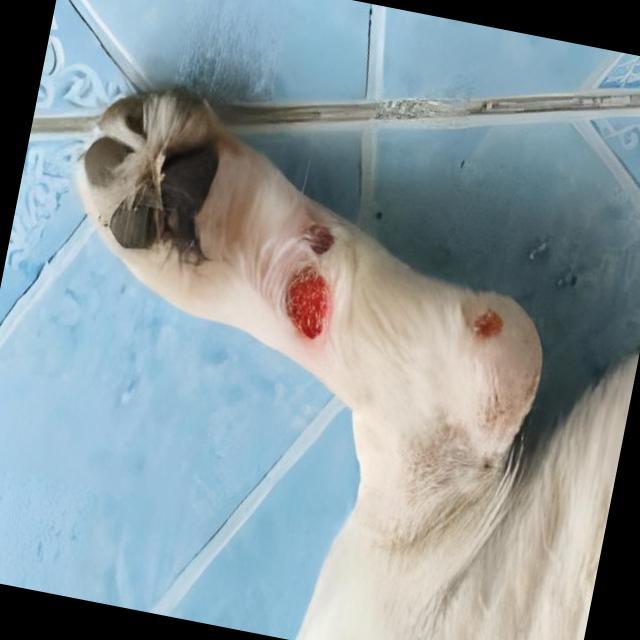
Canine dermatitis — inflammation of the skin presenting with erythema, pruritus, papules, and excoriation. May be allergic, contact, or atopic in origin.